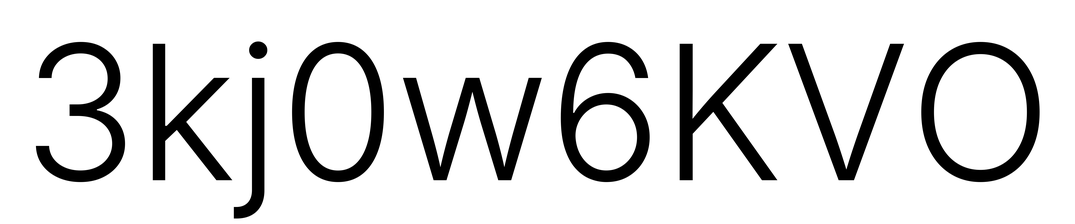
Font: Inter_Light